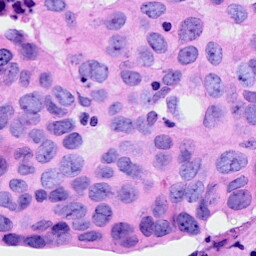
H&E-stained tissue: Breast